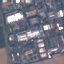
Land use / land cover: Industrial